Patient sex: M
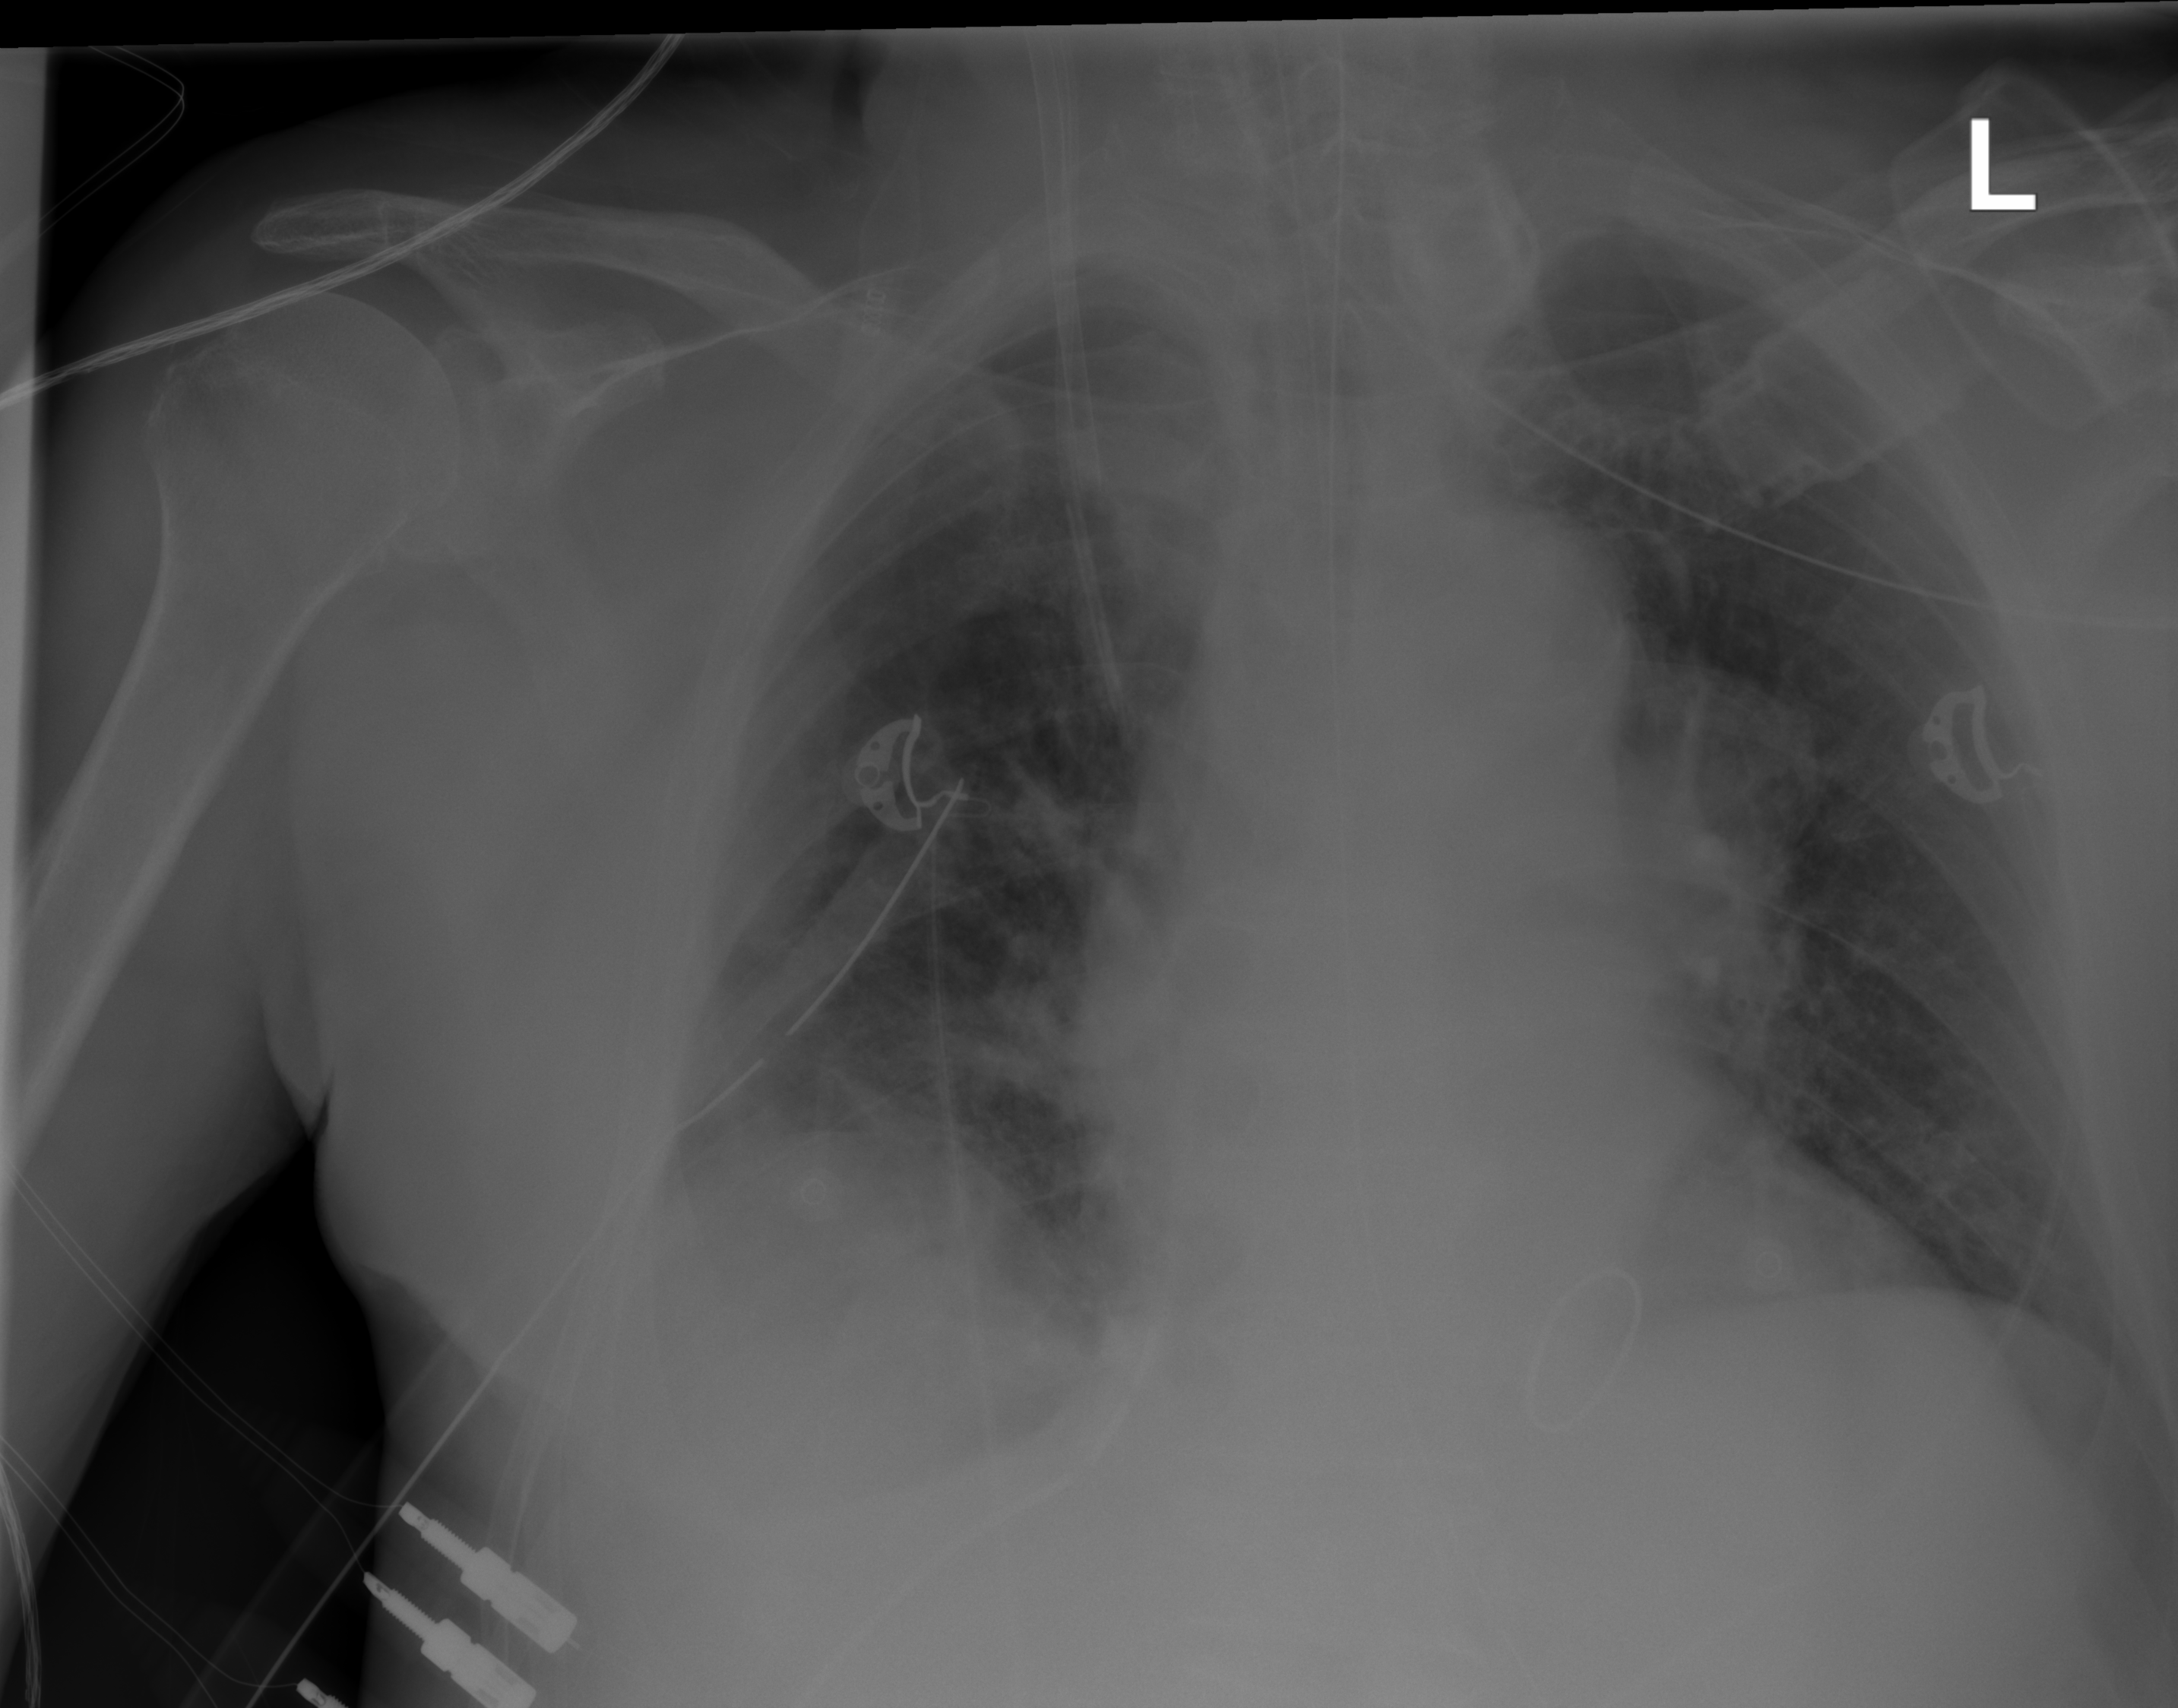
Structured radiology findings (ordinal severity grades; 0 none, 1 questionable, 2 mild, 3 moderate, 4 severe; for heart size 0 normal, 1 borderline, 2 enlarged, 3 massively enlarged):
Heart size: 1
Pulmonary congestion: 2
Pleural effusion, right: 1
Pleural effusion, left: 0
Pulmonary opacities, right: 0
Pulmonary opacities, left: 0
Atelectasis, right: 2
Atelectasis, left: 2